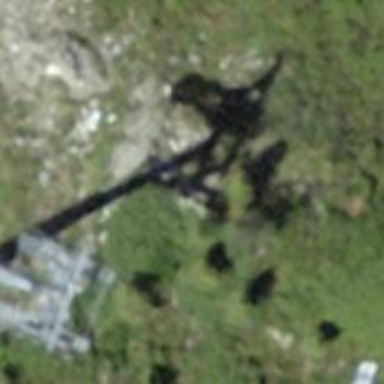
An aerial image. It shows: Pylon for aerialway.